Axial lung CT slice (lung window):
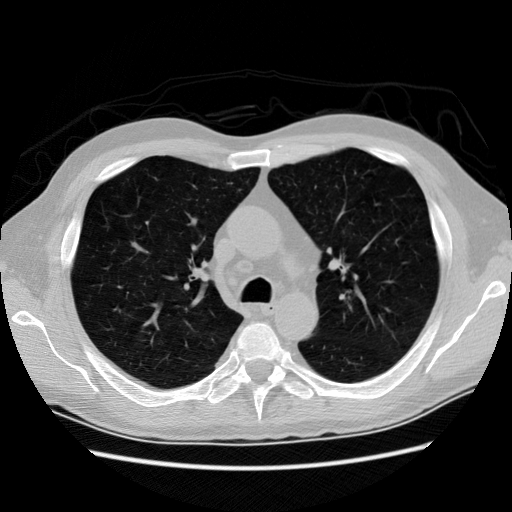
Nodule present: no